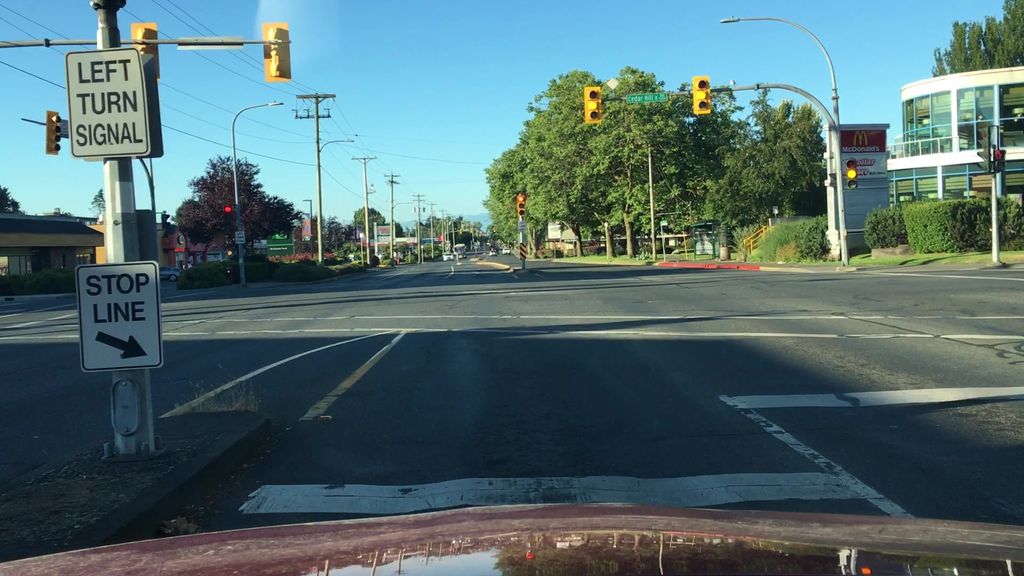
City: victoria